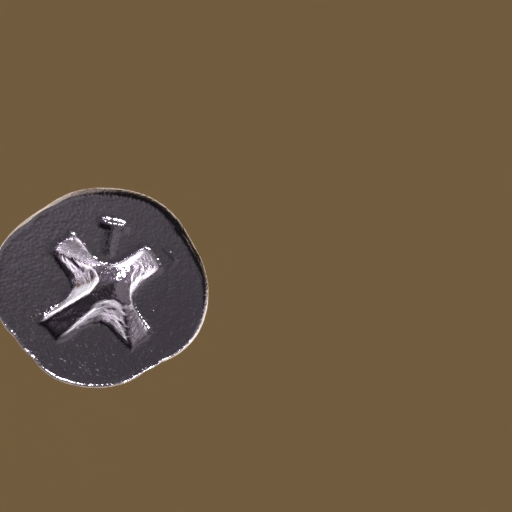
Label: screw